Question: Somebody can please explain this?
Why the third TextView is weird?

The definitions for the 2 lines before are the same, and I haven't touched the style with java...
Edit: I've added the XML Layout file.
The XML:
'''
<RelativeLayout xmlns:android="http://schemas.android.com/apk/res/android"
android:id="@+id/rl"
android:layout_width="match_parent"
android:layout_height="match_parent"
android:gravity="top" >
<TextView
android:id="@+id/quadEqu"
android:layout_width="wrap_content"
android:layout_height="wrap_content"
android:layout_alignParentTop="true"
android:layout_centerHorizontal="true"
android:layout_marginTop="25dp"
android:text="@string/quadequ"
android:textSize="27sp" />
<Button
android:id="@+id/closeBtn"
android:layout_width="wrap_content"
android:layout_height="wrap_content"
android:layout_alignParentBottom="true"
android:layout_centerHorizontal="true"
android:layout_marginBottom="30dp"
android:text="@string/close"
android:onClick="close" />
<TextView
android:id="@+id/stepOne"
android:layout_width="wrap_content"
android:layout_height="wrap_content"
android:layout_below="@+id/quadEqu"
android:layout_centerHorizontal="true"
android:layout_marginTop="25dp"
android:text="@string/quadEquForm"
android:textSize="18sp" />
<TextView
android:id="@+id/stepTwo"
android:layout_width="wrap_content"
android:layout_height="wrap_content"
android:layout_alignLeft="@+id/stepOne"
android:layout_below="@+id/stepOne"
android:text="@string/quadEquForm"
android:textSize="18sp" />
<TextView
android:id="@+id/stepThree"
android:layout_width="wrap_content"
android:layout_height="wrap_content"
android:layout_alignLeft="@+id/stepOne"
android:layout_below="@+id/stepTwo"
android:text="@string/quadEquForm"
android:textSize="18sp" />
</RelativeLayout>
'''
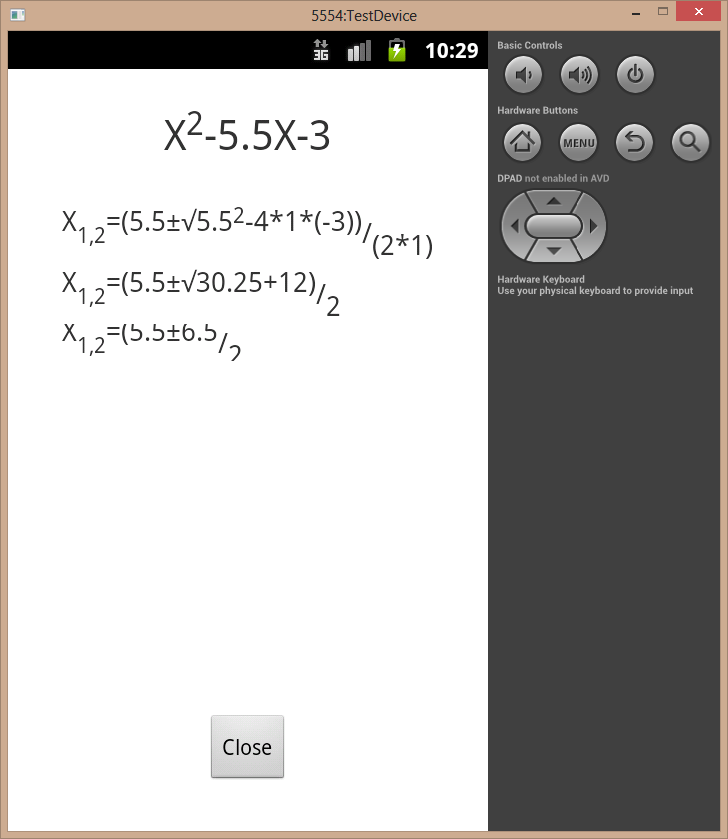
Answer: You need to change 'android:layout_height' for the 'TextView' (for all 3 is better).
'''
<TextView
android:id="@+id/stepOne"
android:layout_width="wrap_content"
android:layout_height="30dp"
android:layout_below="@+id/quadEqu"
android:layout_centerHorizontal="true"
android:layout_marginTop="25dp"
android:text="@string/quadEquForm"
android:textSize="18sp" />
<TextView
android:id="@+id/stepTwo"
android:layout_width="wrap_content"
android:layout_height="30dp"
android:layout_alignLeft="@+id/stepOne"
android:layout_below="@+id/stepOne"
android:text="@string/quadEquForm"
android:textSize="18sp" />
<TextView
android:id="@+id/stepThree"
android:layout_width="wrap_content"
android:layout_height="30dp"
android:layout_alignLeft="@+id/stepOne"
android:layout_below="@+id/stepTwo"
android:text="@string/quadEquForm"
android:textSize="18sp" />
'''